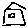
Label: house